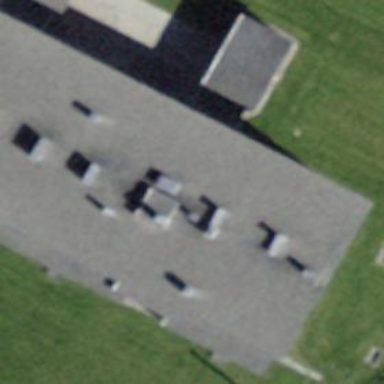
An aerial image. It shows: Building with flat roof.